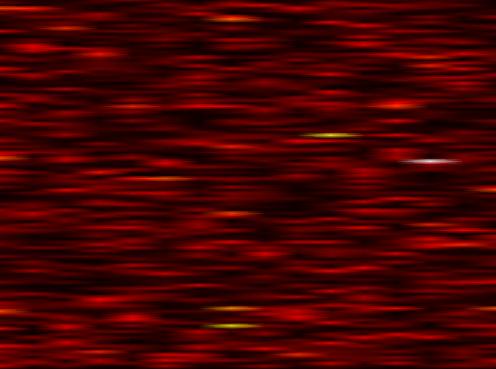
Label: OFDM